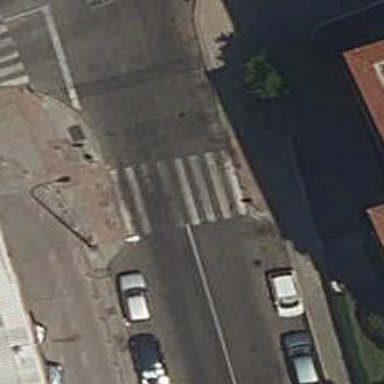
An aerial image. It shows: Footway with zebra crossing.